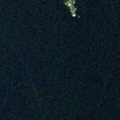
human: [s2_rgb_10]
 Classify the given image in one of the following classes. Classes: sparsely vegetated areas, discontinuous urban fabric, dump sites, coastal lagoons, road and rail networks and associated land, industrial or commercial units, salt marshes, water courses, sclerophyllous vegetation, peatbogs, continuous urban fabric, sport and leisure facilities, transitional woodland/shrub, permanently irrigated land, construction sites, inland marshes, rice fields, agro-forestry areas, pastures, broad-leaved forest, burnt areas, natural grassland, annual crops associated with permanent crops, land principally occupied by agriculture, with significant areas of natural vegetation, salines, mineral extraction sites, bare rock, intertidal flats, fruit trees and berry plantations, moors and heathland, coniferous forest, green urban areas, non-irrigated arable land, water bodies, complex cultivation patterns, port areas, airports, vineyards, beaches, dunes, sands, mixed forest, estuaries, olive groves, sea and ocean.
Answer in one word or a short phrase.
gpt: water bodies